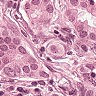
Metastatic tissue present: yes